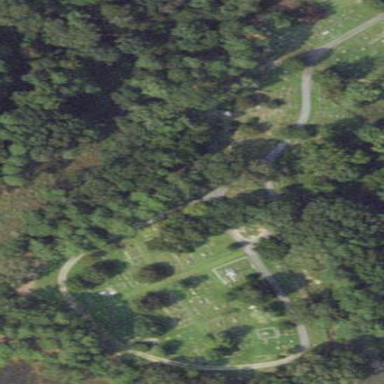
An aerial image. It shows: Cemetery.